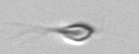
Label: Chrysochromulina